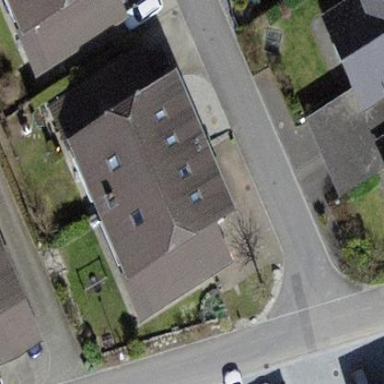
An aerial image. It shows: Building with tiled roof.